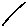
Label: line